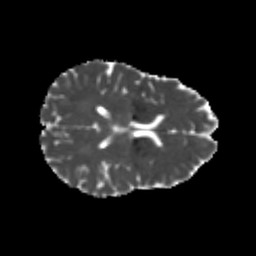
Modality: MD
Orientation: axial
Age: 24
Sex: female
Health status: healthy
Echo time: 0.074 s